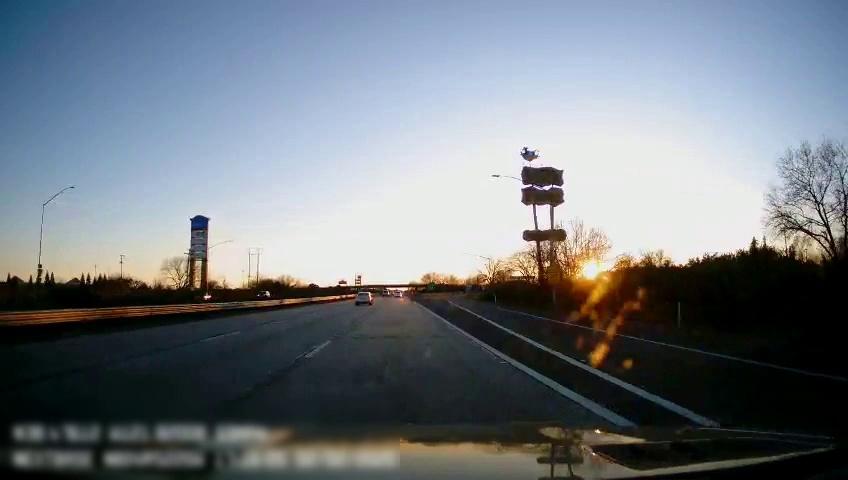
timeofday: Day
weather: Sunny
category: Drivable Space
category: Vehicles | Car
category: Vehicles | SUV
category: Vehicles | SUV
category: Lanes | Alternate Lane
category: Lanes | Alternate Lane
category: Lanes | Current Lane
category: Lanes | Alternate Lane
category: Lanes | Alternate Lane
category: Lanes | Alternate Lane
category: Traffic | Signs